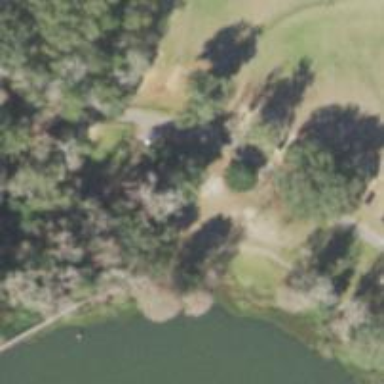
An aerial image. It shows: Disc golf basket.